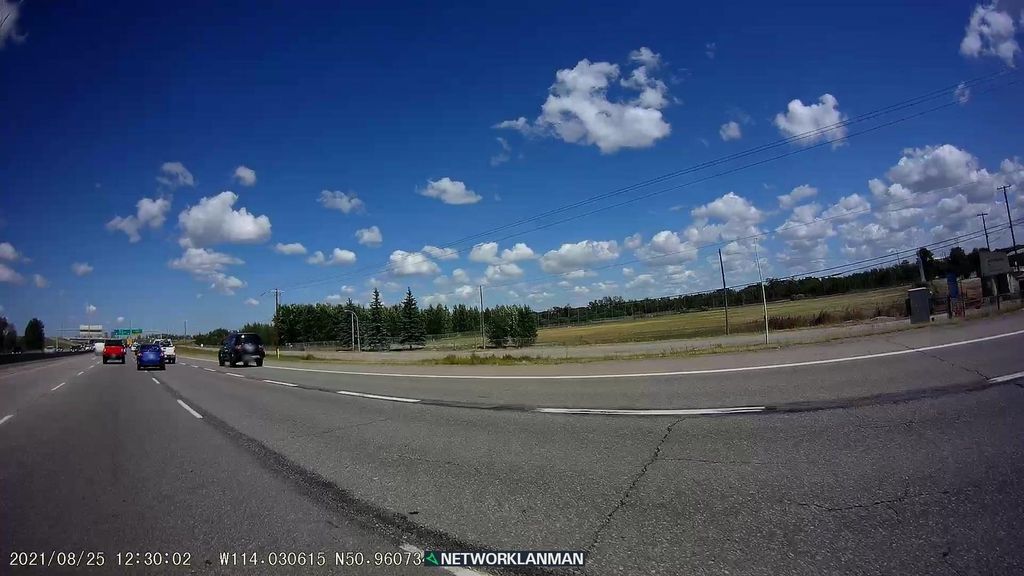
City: calgary